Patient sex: F
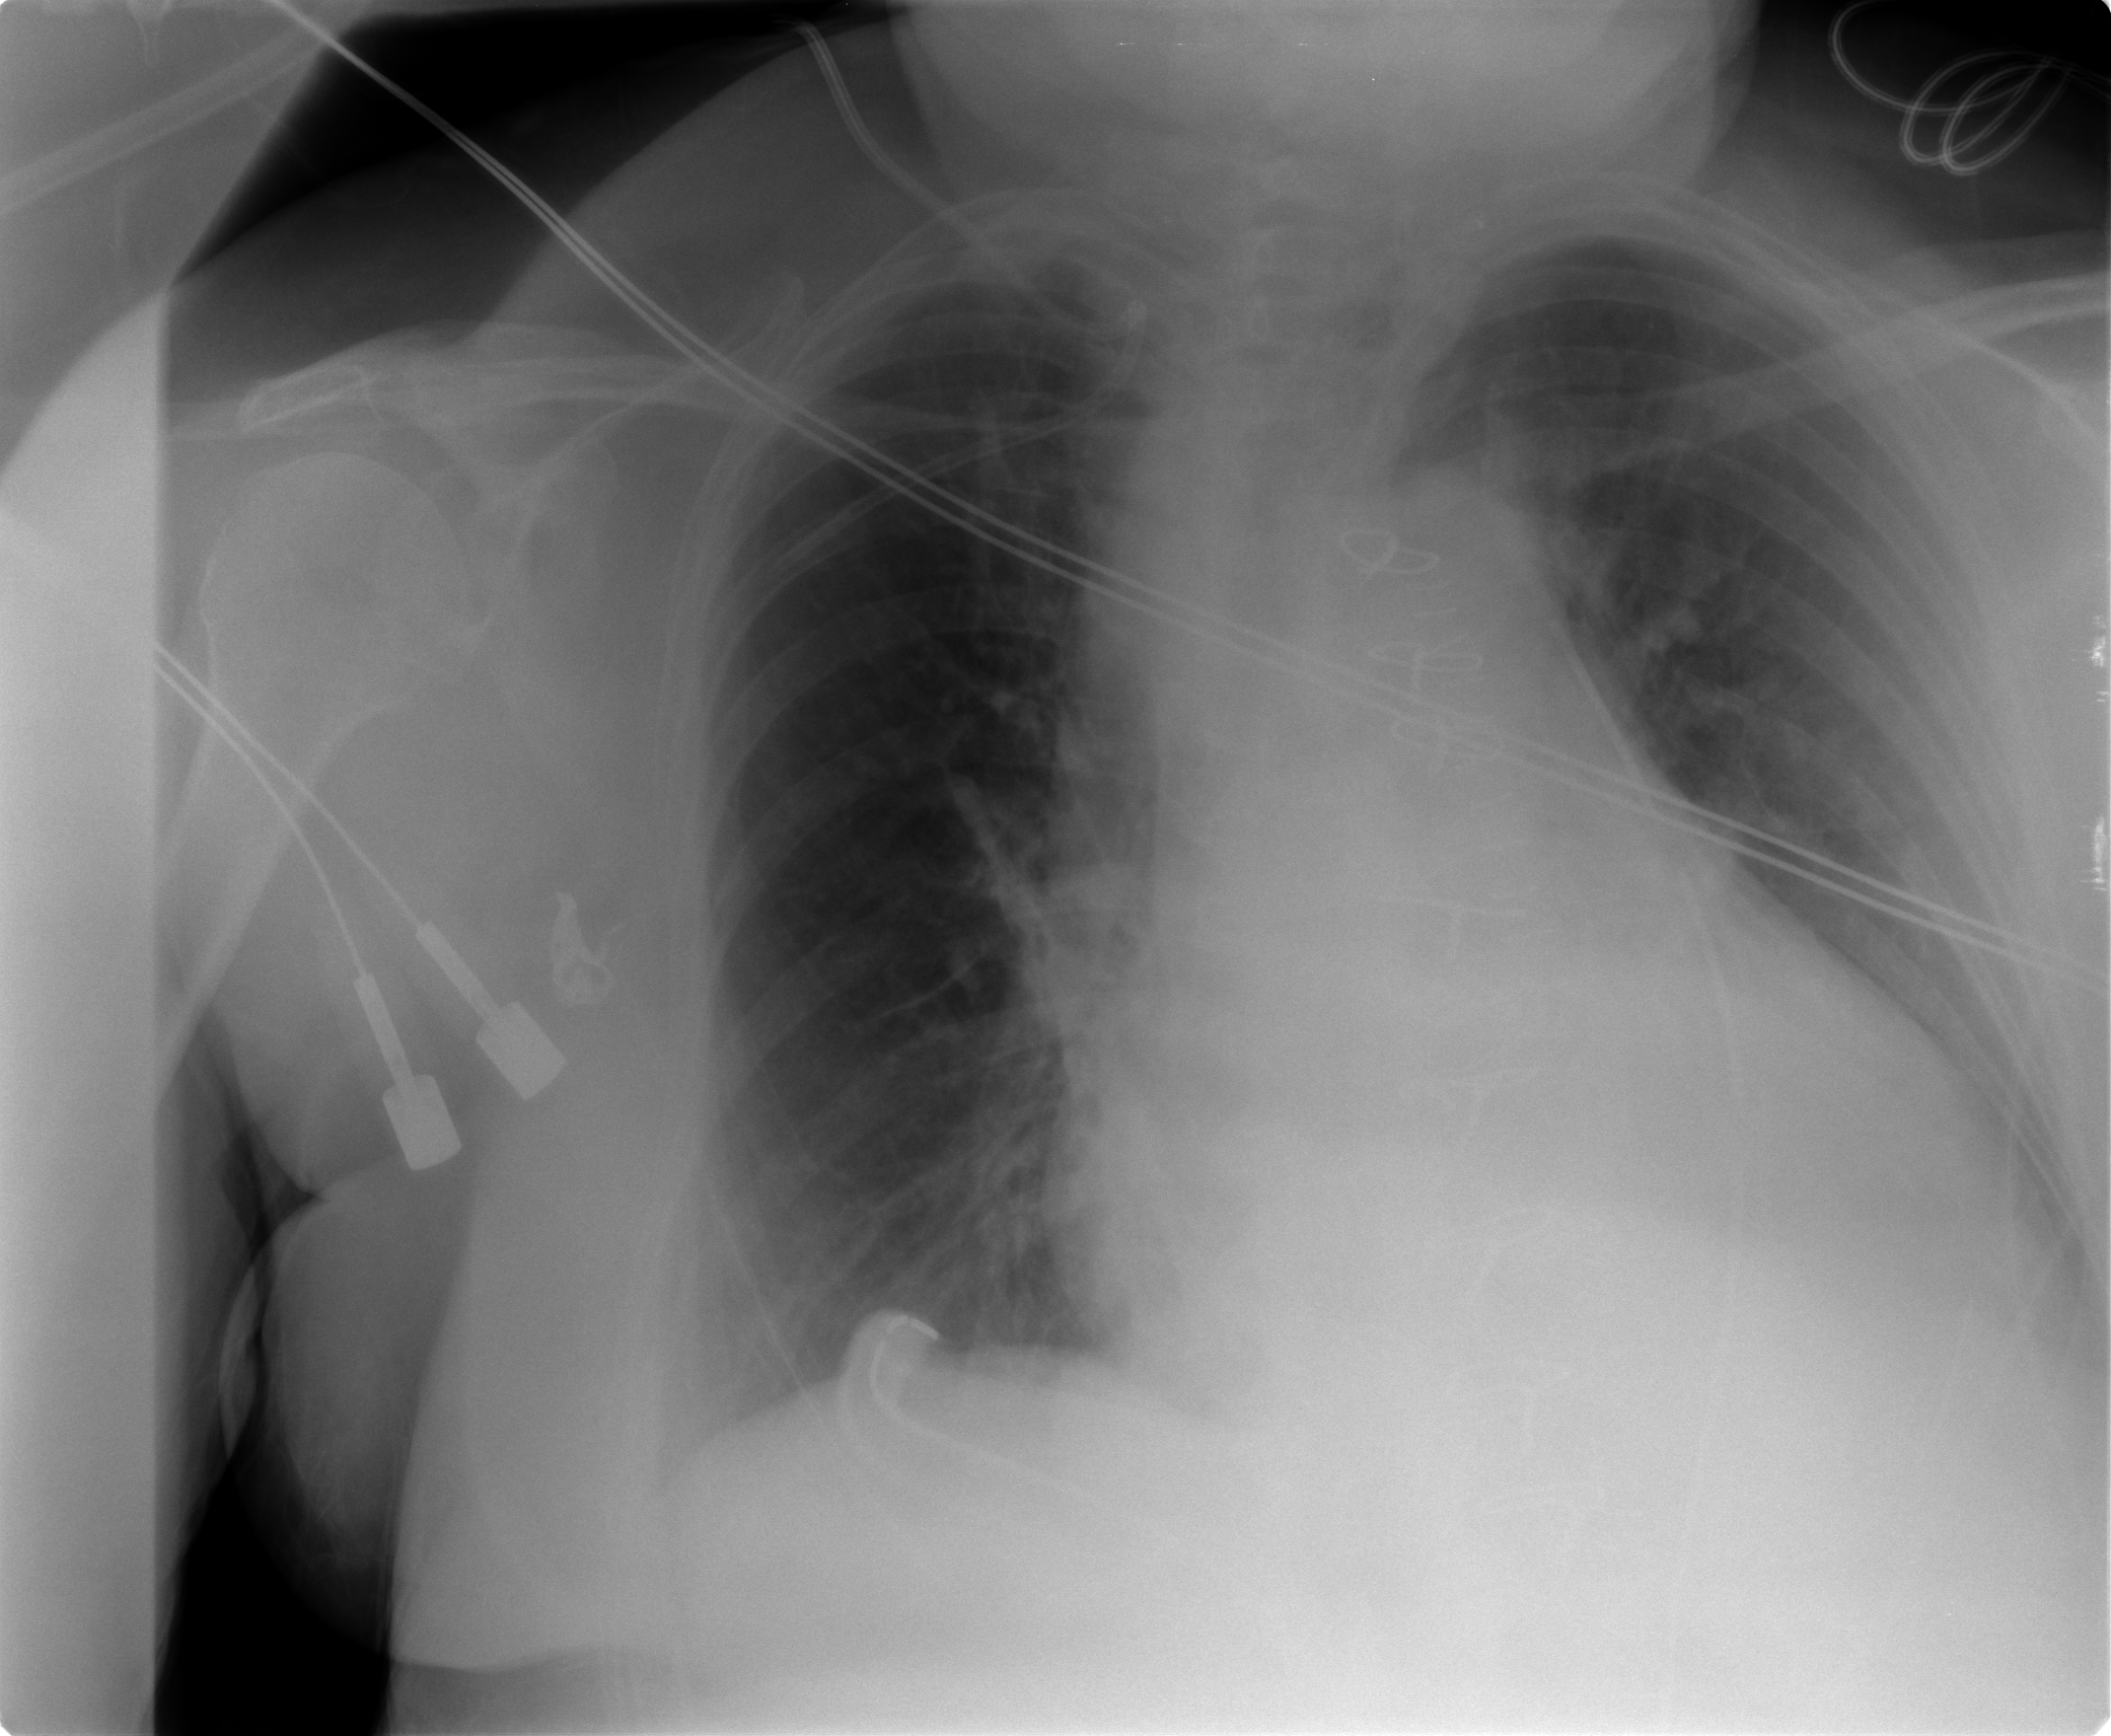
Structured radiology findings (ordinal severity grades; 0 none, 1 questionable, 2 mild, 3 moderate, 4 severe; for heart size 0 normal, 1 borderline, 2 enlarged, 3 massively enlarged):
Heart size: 2
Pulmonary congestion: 1
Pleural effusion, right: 0
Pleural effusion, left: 1
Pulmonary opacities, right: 0
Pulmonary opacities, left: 0
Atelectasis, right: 0
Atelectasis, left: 1